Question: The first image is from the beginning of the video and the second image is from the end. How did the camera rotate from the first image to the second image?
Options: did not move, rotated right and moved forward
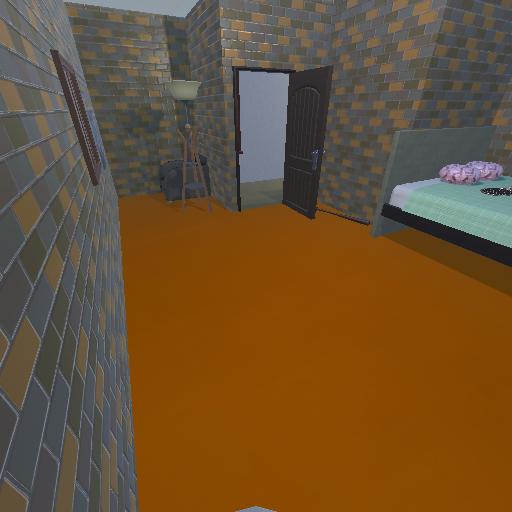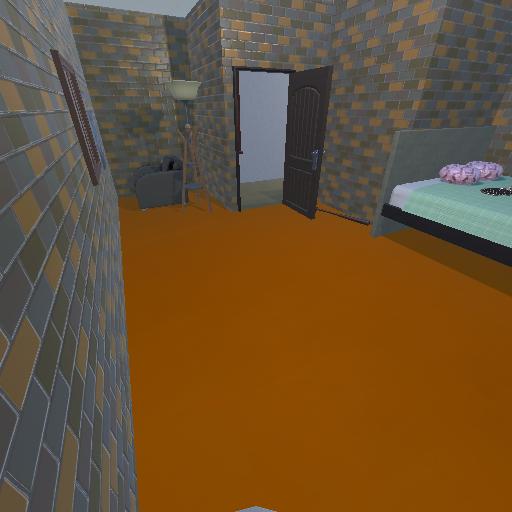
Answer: did not move